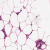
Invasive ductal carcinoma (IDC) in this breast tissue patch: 1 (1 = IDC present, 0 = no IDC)